Field crop: maize
Growth stage: 1
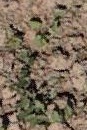
Species: convolvulus